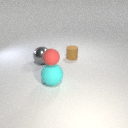
large gray metal sphere to the left of large cyan rubber sphere